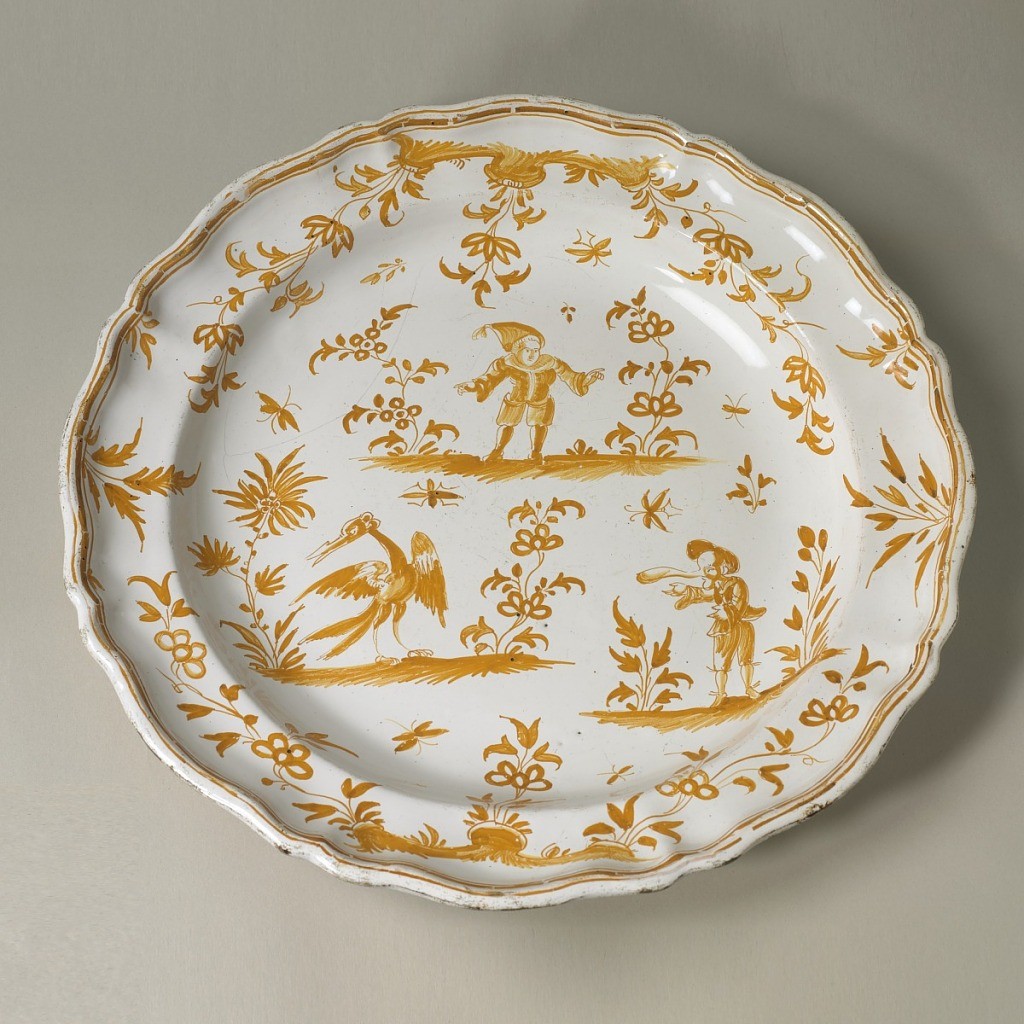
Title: Charger
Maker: Olérys-Laugier Factory, France, founded 1738
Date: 1760s–80s
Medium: Tin-glazed earthenware
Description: Circular form with shaped rim. Monochrome ochre decoration shows Callot-style figures on staggered terraces, and allover scattered florals.